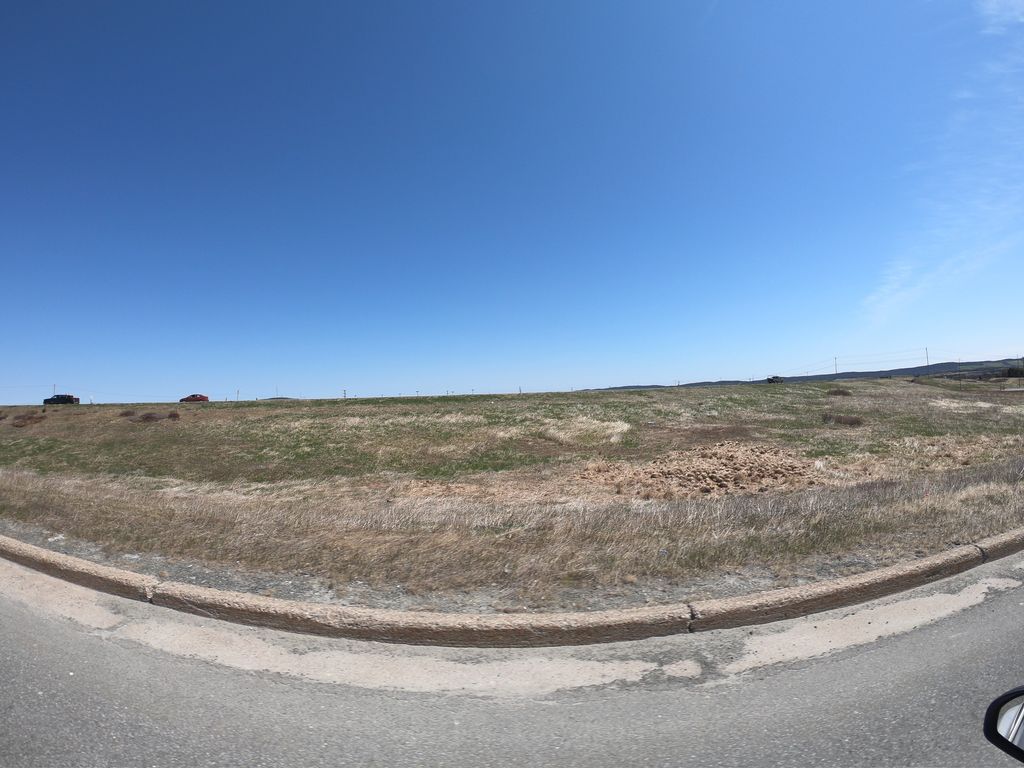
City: st_johns